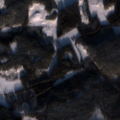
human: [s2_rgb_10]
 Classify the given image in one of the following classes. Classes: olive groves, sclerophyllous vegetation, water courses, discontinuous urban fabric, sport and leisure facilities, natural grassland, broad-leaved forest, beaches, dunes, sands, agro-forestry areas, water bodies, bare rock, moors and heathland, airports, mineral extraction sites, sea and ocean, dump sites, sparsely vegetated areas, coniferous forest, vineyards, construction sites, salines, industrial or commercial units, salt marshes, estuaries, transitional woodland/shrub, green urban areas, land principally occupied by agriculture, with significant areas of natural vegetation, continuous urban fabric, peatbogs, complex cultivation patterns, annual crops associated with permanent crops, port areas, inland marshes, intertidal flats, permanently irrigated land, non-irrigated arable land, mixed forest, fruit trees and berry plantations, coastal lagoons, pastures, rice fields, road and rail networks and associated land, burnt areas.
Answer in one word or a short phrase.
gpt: coniferous forest